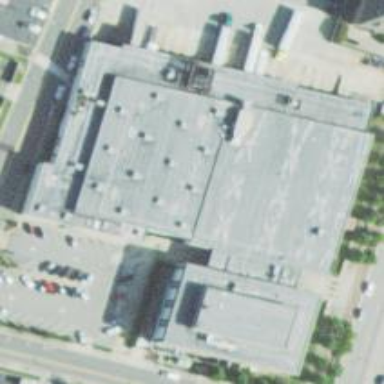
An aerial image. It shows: Post office building.